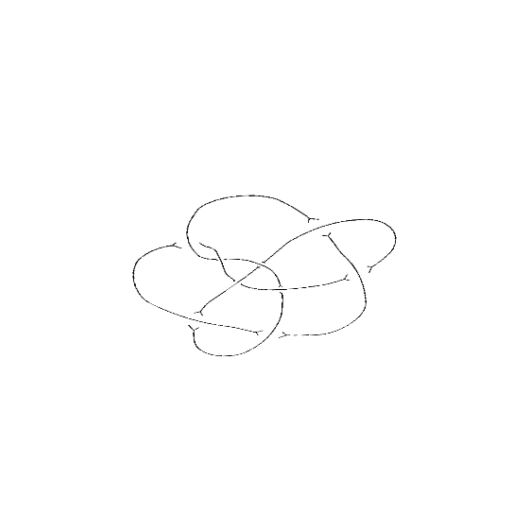
Crossing number: 9